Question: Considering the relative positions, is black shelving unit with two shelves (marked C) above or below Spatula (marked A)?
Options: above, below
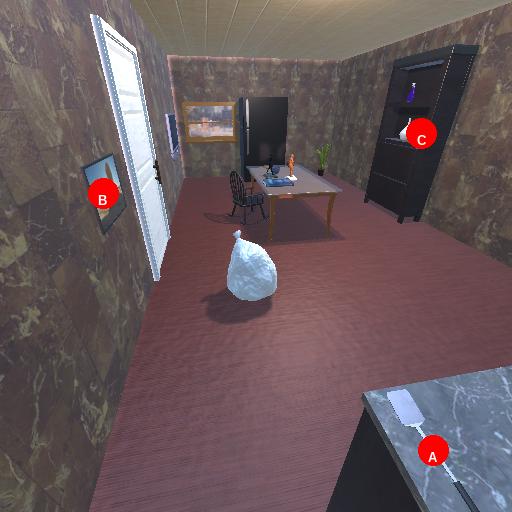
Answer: above